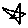
Label: star